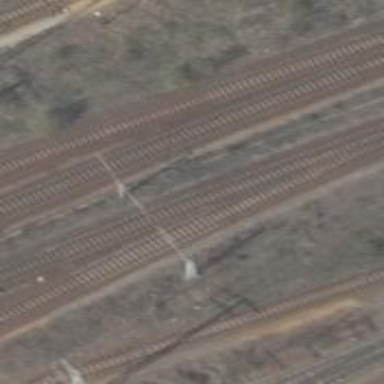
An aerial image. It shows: Rail siding with electrified contact lines for trains.